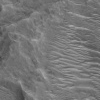
Atmospheric dust classification: not_dusty